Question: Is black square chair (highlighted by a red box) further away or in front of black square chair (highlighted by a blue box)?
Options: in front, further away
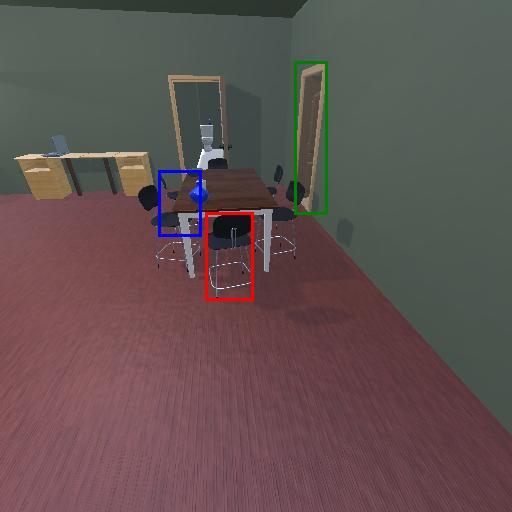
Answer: in front